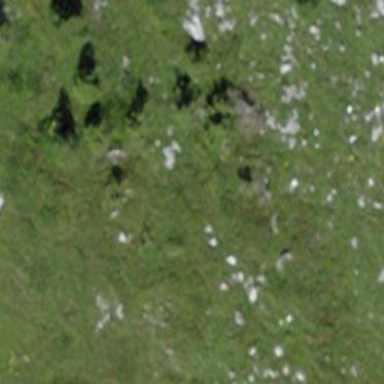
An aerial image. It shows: Patch of scrub vegetation.